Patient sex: M
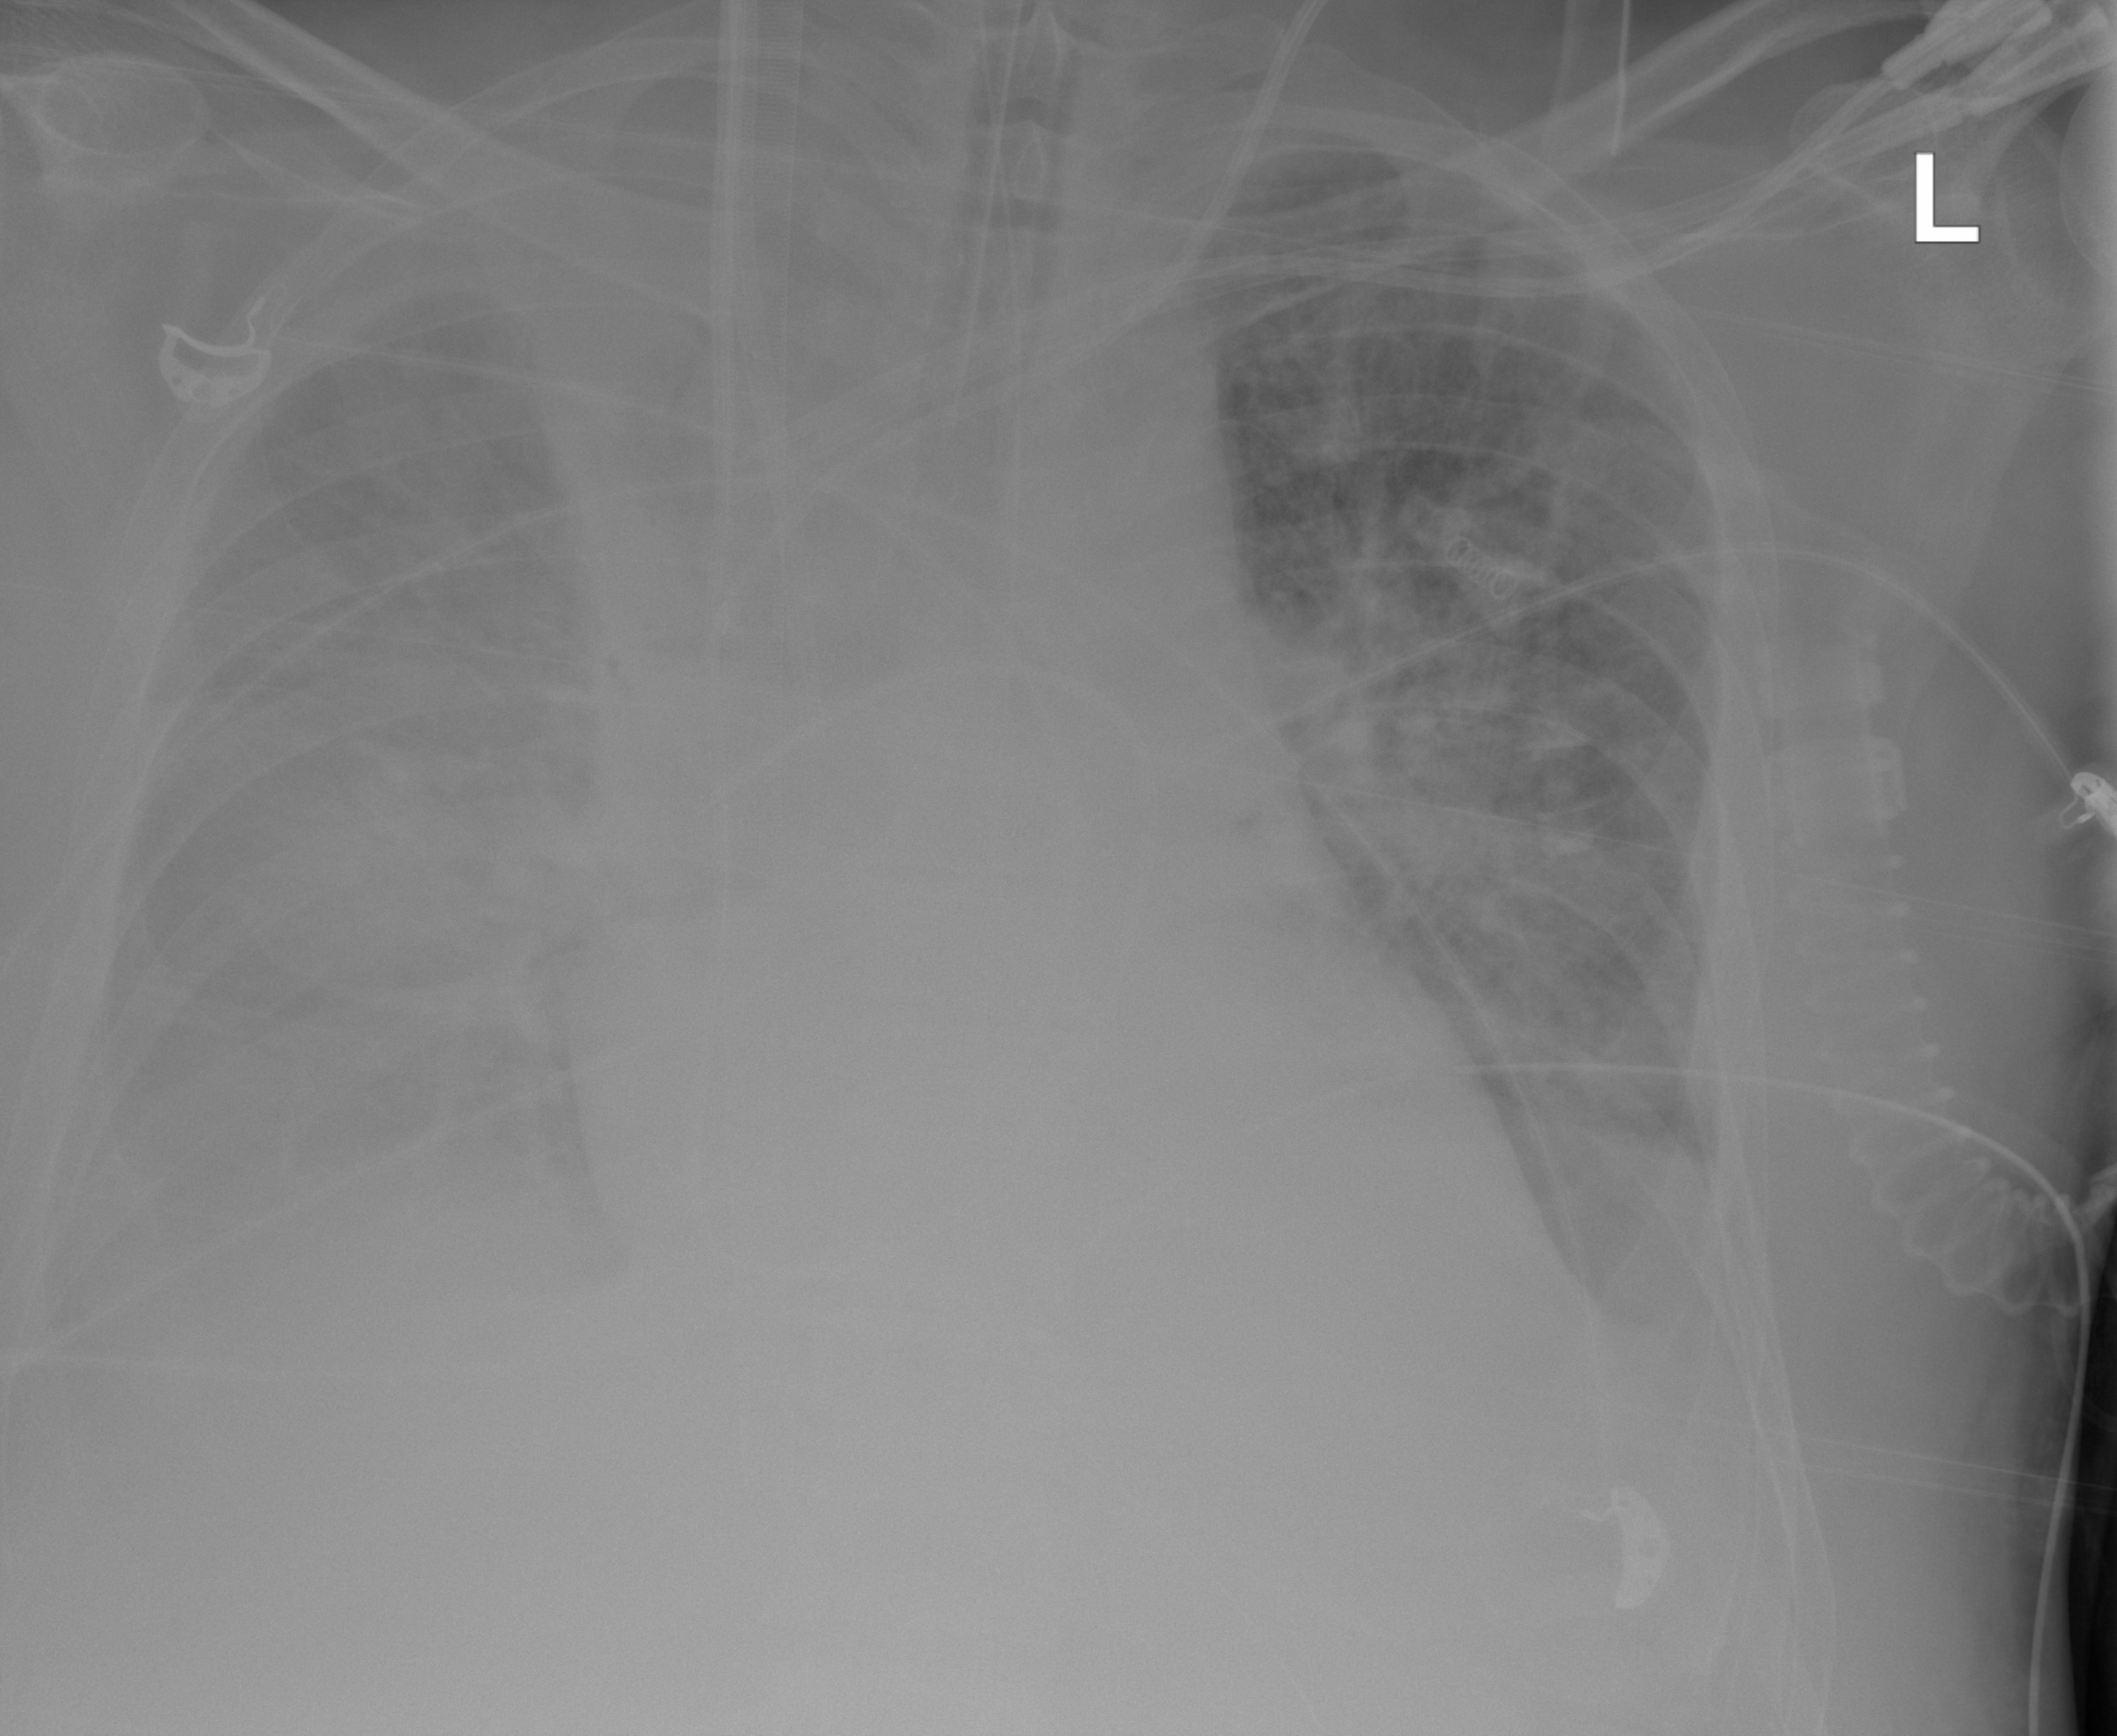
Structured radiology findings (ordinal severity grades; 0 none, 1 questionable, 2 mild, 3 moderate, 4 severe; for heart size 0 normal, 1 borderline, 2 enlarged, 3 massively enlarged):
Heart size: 2
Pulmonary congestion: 2
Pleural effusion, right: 2
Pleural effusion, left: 2
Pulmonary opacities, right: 3
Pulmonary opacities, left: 2
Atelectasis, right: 3
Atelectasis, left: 2